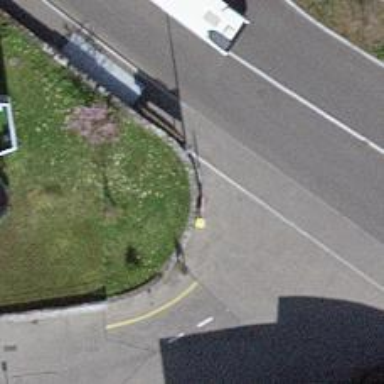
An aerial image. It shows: Post box.